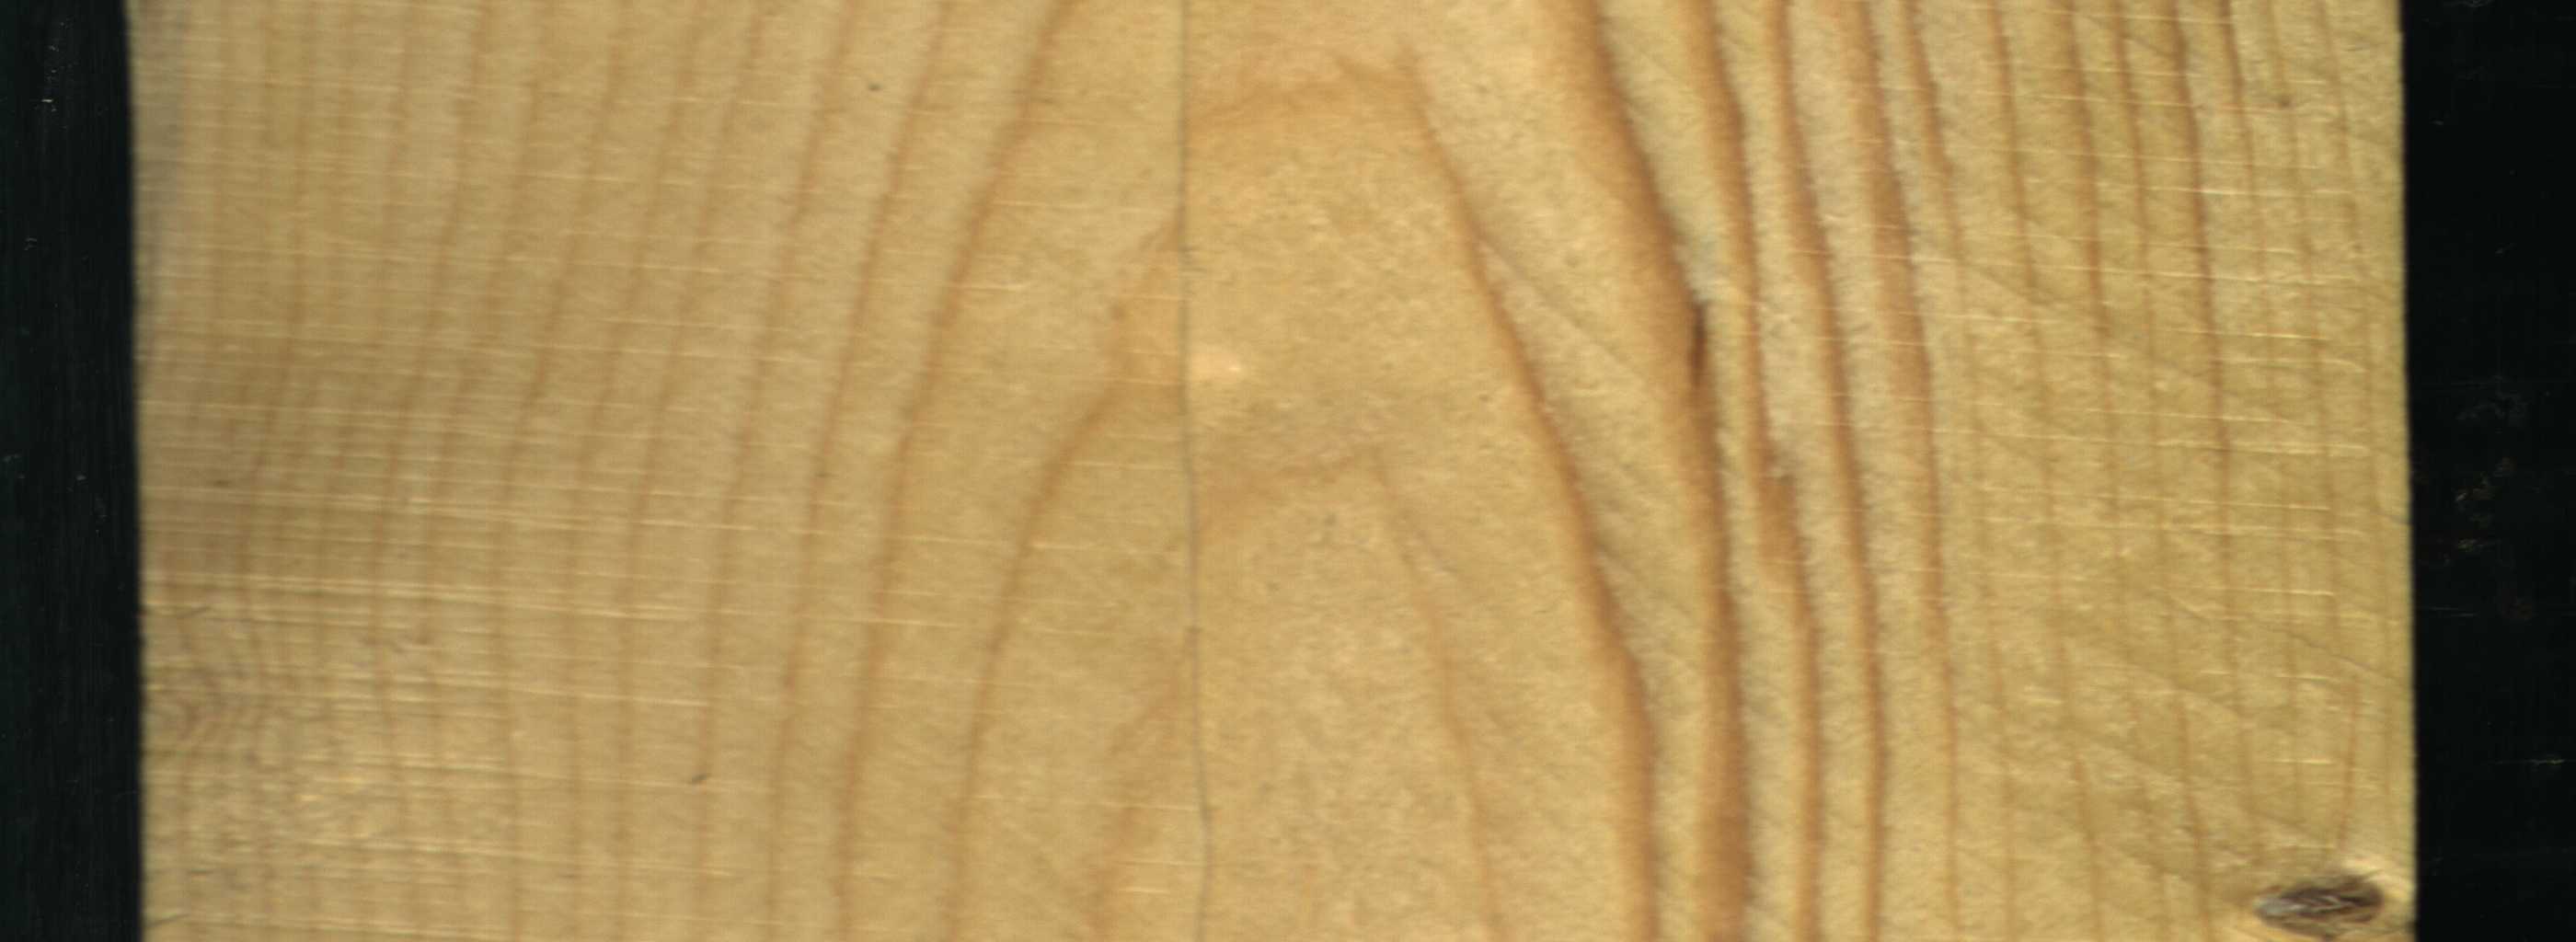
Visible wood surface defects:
Live_Knot